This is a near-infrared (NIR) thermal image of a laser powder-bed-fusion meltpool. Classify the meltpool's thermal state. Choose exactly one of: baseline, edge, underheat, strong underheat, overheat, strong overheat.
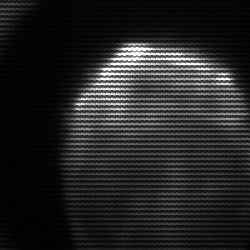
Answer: edge